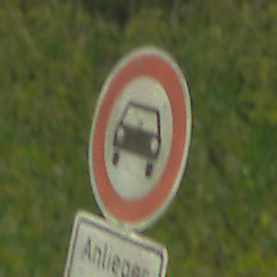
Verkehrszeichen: VerbotKraftwagen
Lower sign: PersonengruppenFrei1
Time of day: Night
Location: Outdoor (Urban)
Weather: PartlyCloudy
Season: NotSpecified
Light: Artificial